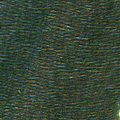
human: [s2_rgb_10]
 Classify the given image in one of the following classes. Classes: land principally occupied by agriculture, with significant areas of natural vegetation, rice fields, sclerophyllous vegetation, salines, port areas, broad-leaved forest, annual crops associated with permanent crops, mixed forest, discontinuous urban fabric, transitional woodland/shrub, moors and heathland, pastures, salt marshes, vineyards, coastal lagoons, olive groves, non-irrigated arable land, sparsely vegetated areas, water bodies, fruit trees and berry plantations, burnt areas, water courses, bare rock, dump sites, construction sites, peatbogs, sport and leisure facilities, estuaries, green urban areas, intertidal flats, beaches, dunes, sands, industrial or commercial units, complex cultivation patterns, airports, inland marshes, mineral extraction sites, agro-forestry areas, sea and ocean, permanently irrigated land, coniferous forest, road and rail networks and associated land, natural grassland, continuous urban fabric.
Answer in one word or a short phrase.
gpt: sea and ocean